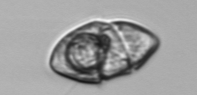
Label: Gyrodinium